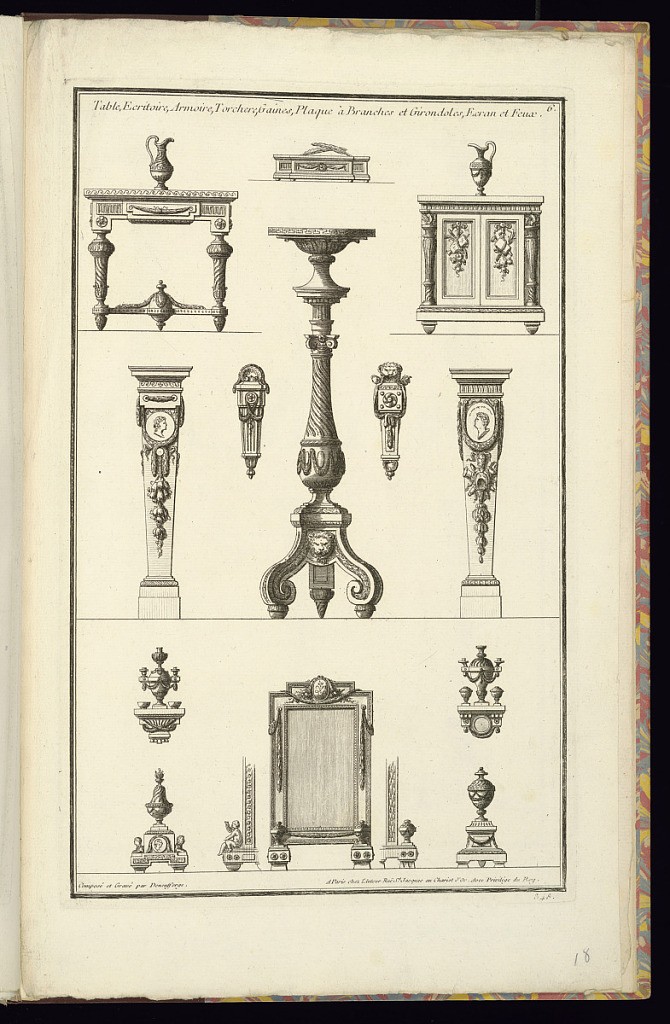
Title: Table, Ecritoire, Armoire, Torchere, Gaines, Plaque à Branches et Girondoles, Ecran et Feux
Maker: Jean-François de Neufforge, Flemish, 1714 – 1791
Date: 1763
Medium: Etching and engraving on laid paper
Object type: Print
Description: A plate featuring designs for pieces of furniture and furnishings decorated with neoclassical motifs and ornament. The designs include a fire-screen, vases, ewers, a table, plinths, cabinet, andirons, and wall sconces. The plate is titled, numbered, and signed.